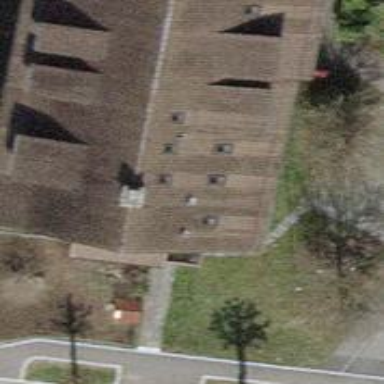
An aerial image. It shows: Building with gabled roof oriented across.